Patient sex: F
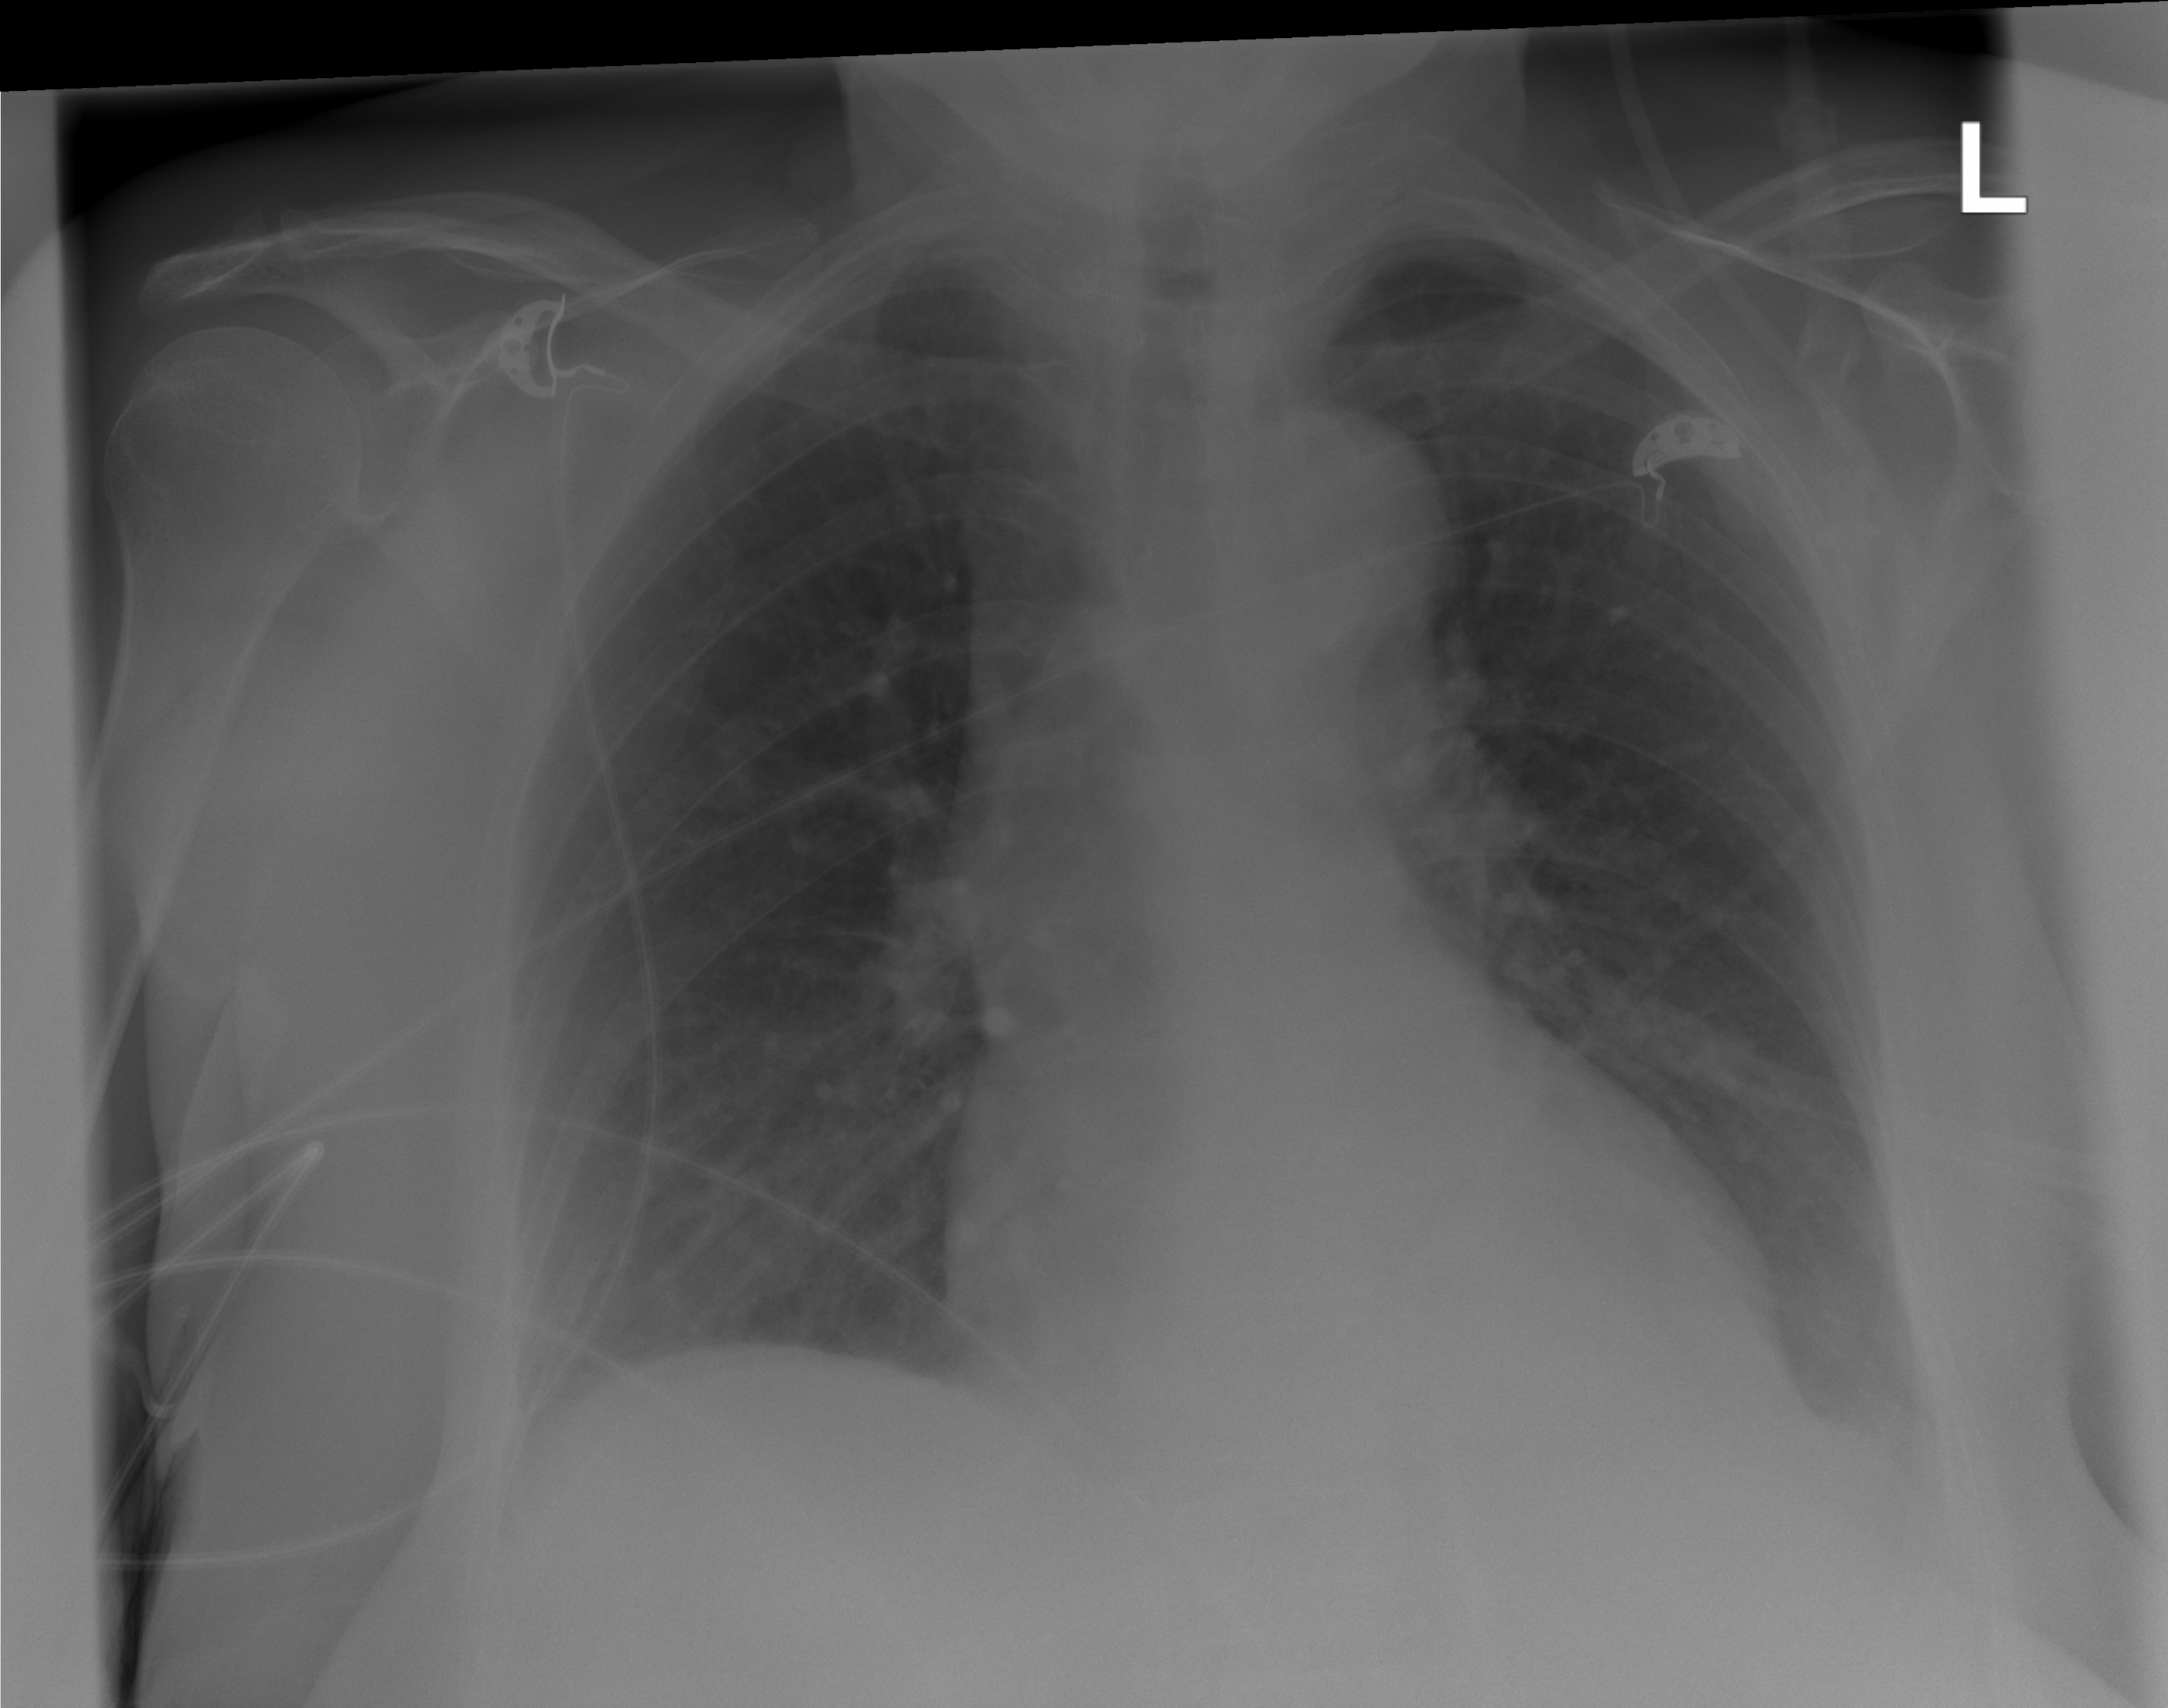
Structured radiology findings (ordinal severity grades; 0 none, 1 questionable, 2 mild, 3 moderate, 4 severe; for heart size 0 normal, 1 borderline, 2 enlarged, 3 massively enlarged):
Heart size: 0
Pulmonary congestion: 0
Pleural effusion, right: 0
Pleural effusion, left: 0
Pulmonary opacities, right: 0
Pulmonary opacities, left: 0
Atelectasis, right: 0
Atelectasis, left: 2